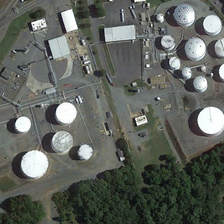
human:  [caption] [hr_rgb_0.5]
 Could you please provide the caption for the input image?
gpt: some storage tanks in different sizes are near some green trees .

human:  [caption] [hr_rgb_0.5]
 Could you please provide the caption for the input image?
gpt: some storage tanks in different sizes are near some green trees .

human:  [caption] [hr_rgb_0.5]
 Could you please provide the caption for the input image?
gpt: some storage tanks in different sizes are near some green trees .

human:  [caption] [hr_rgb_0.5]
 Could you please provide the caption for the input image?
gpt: some storage tanks in different sizes are near some green trees .

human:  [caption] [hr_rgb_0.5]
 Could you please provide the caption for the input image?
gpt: some storage tanks in different sizes are near some green trees .